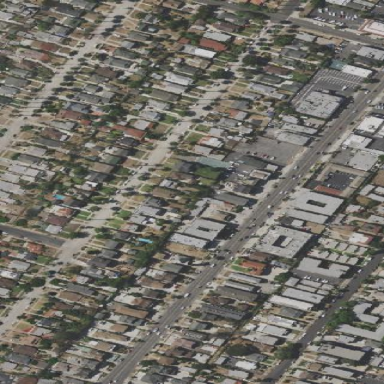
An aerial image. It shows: Neighborhood.